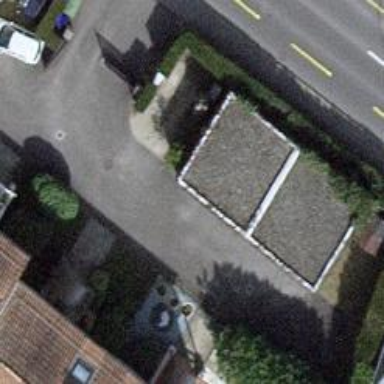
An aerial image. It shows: Garage.